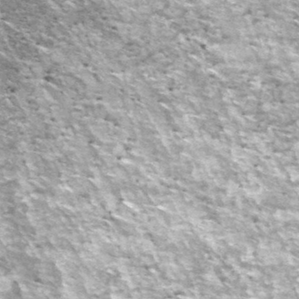
Label: frost